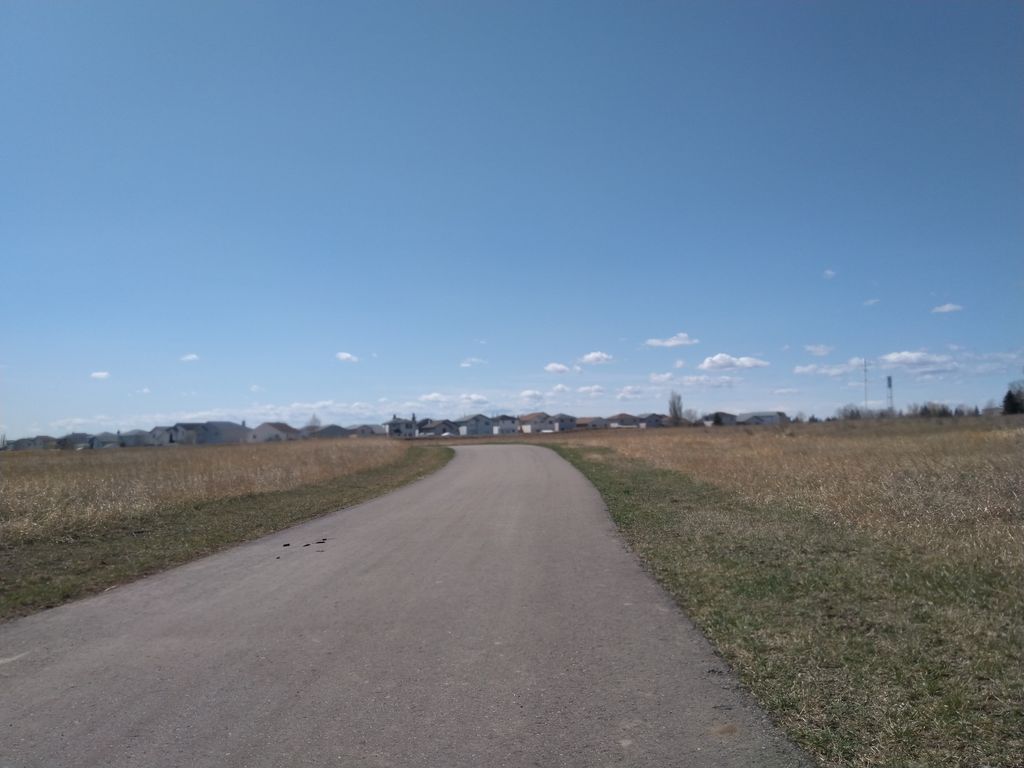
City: calgary